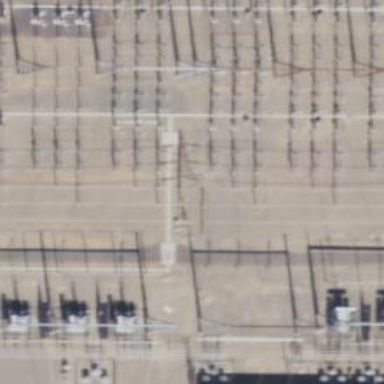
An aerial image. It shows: Switch used for power control.